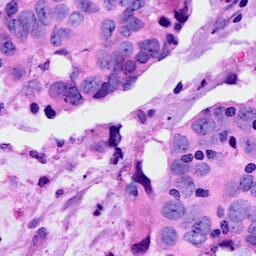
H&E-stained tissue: Breast